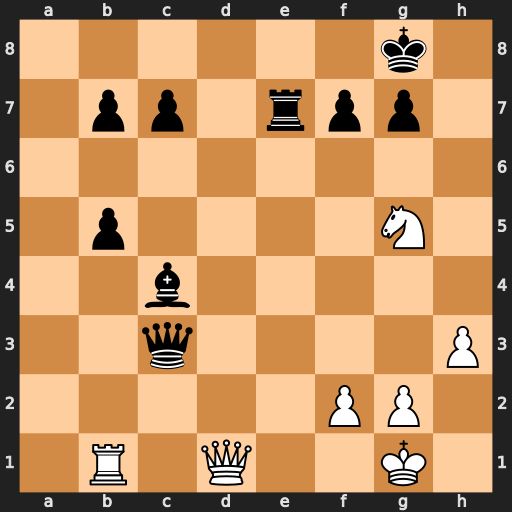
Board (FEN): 6k1/1pp1rpp1/8/1p4N1/2b5/2q4P/5PP1/1R1Q2K1
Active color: w
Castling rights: -
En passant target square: -
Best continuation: Qd8+ Re8 Qxe8#